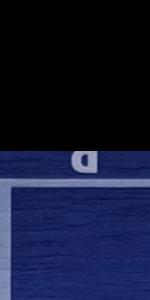
Label: Empty